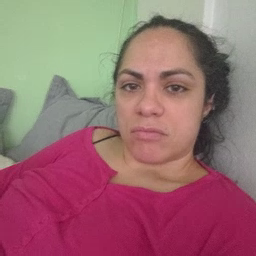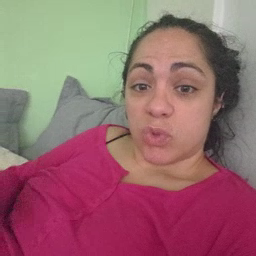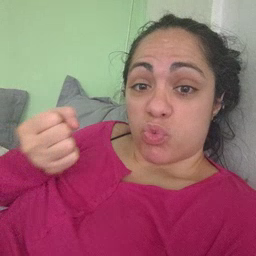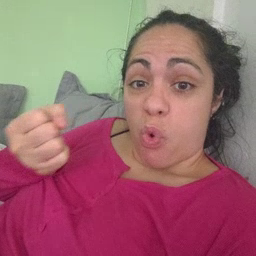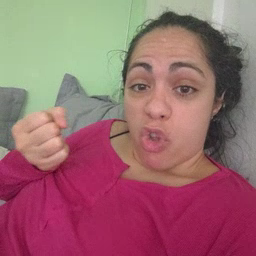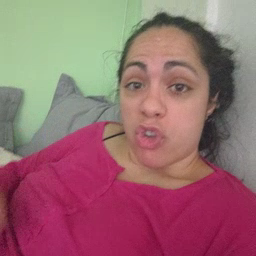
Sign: drawer